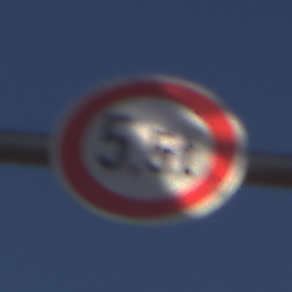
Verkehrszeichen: TatsaechlicheMasse
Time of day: MorningAfternoon
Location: Outdoor (Nature)
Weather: Clear
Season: NotSpecified
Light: Natural